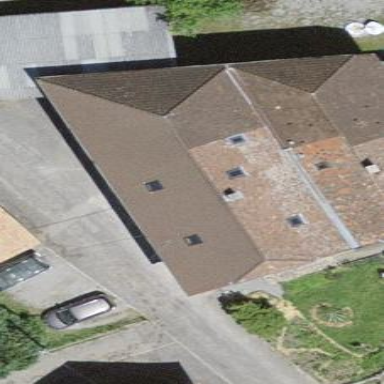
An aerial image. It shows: Half-hipped roof on apartment building.